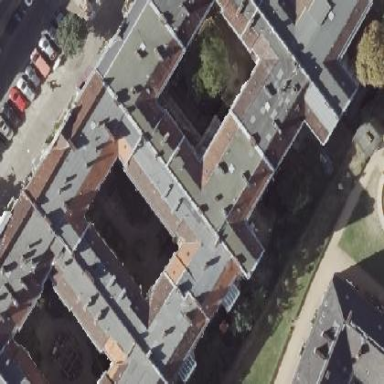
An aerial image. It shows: Saltbox-shaped roof distinguishes these apartments.